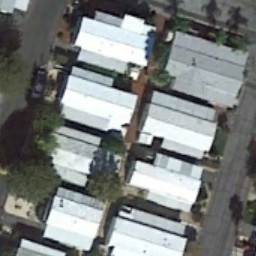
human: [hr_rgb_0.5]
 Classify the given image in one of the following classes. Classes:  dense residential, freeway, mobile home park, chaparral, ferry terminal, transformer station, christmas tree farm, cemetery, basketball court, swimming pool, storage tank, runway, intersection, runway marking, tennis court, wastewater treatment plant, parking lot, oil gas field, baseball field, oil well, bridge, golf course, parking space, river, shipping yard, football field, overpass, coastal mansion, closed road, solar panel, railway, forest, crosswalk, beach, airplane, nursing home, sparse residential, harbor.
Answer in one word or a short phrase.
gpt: mobile home park